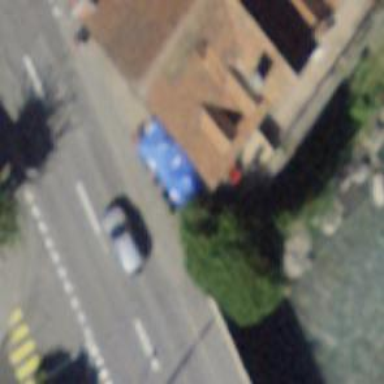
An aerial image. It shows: Restaurant.